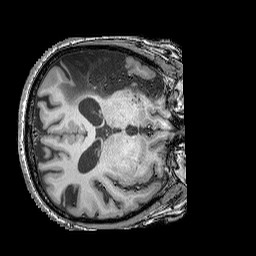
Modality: T1w
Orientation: axial
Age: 56
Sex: male
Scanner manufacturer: siemens
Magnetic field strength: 3 T
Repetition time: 2.25 s
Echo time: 0.00411 s